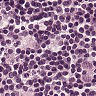
Metastatic tissue present: yes